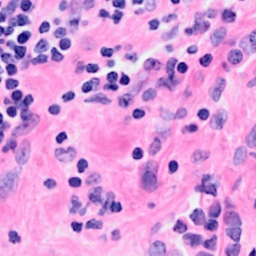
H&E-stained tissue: Breast